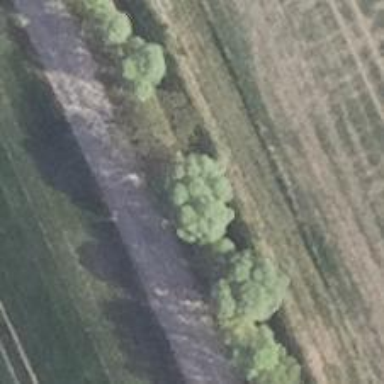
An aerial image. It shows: Row of deciduous broadleaved trees.